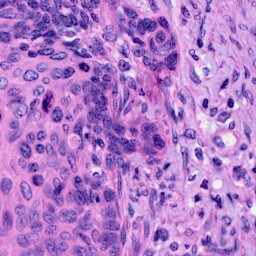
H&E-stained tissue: Cervix